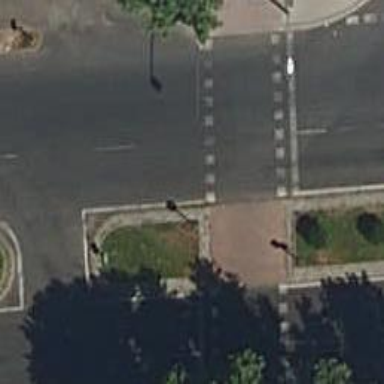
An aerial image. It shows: Road crossing with traffic signals.